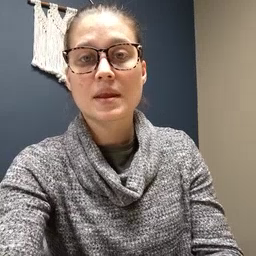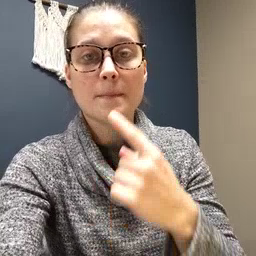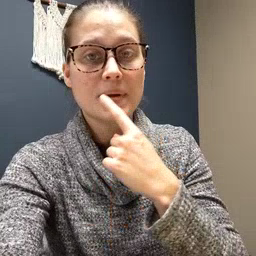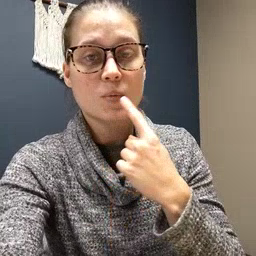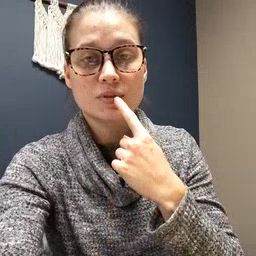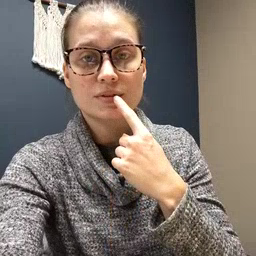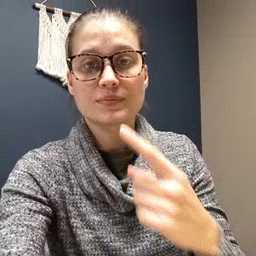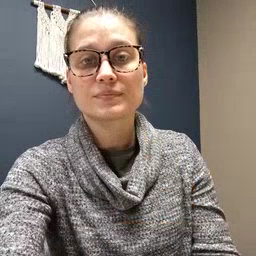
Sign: mouth